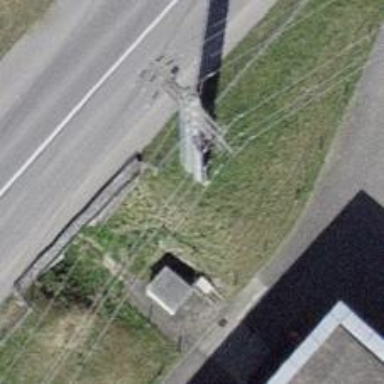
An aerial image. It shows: Power line with three cables.